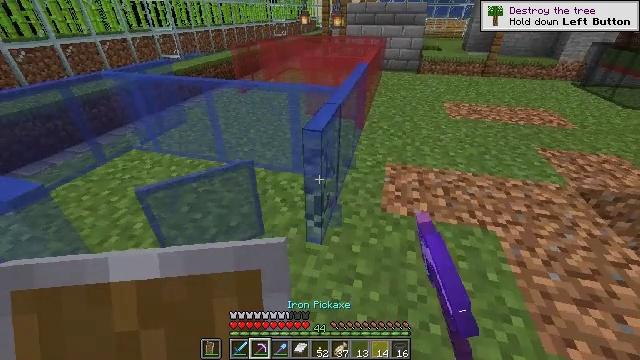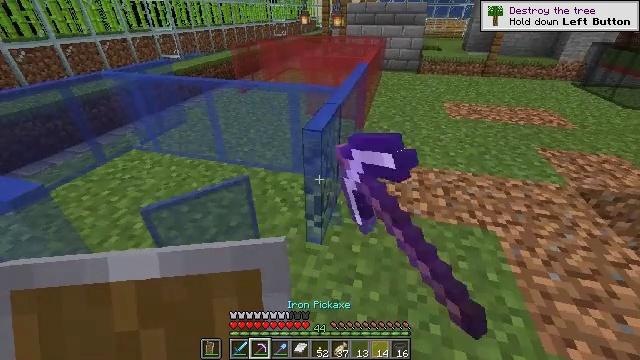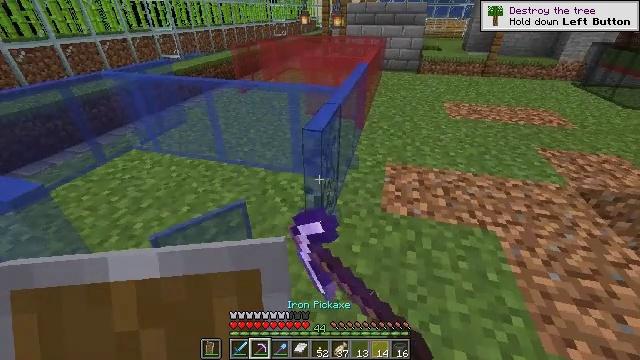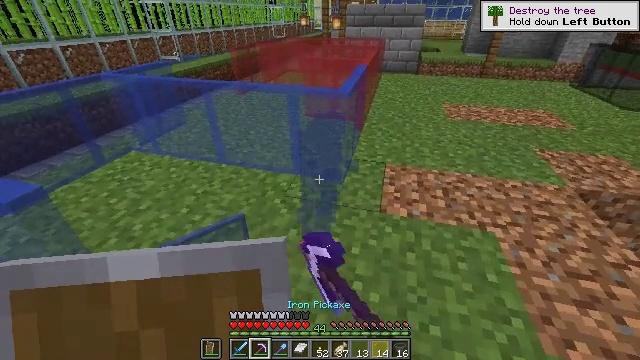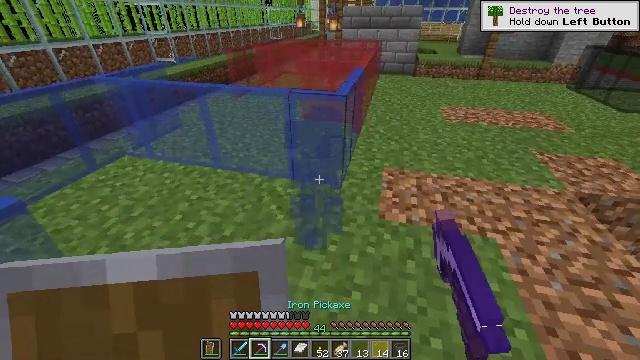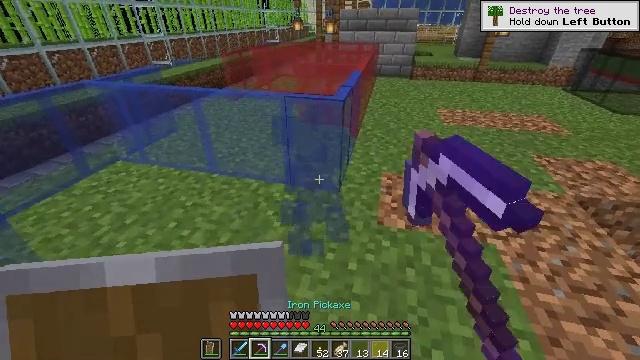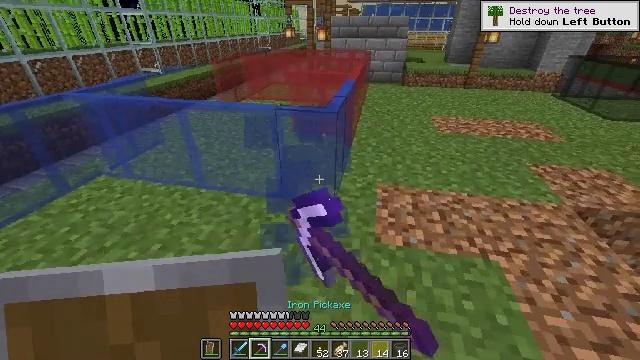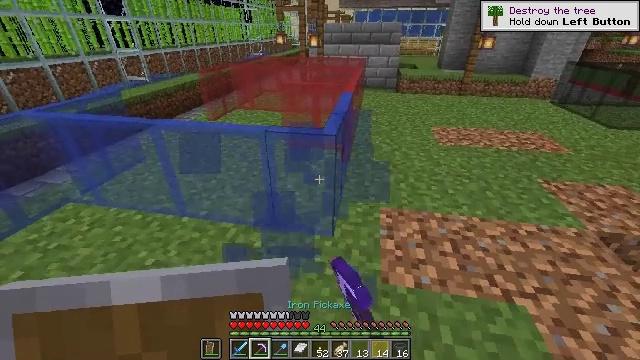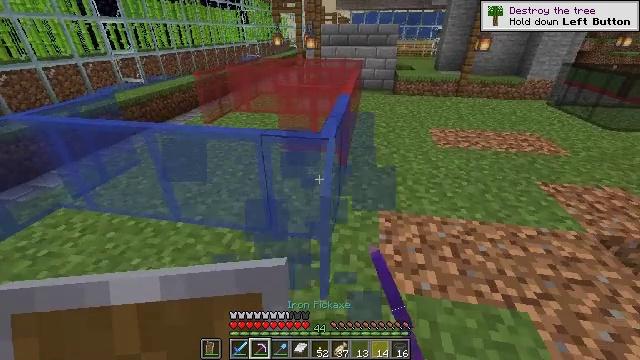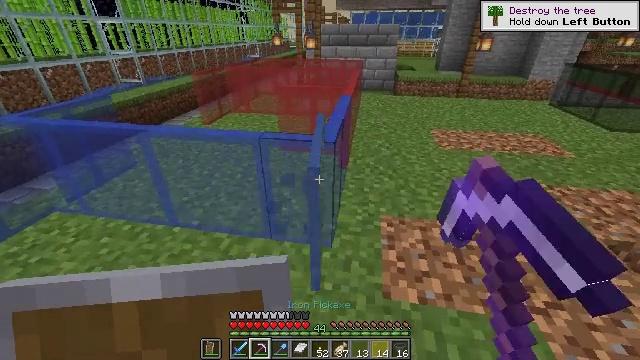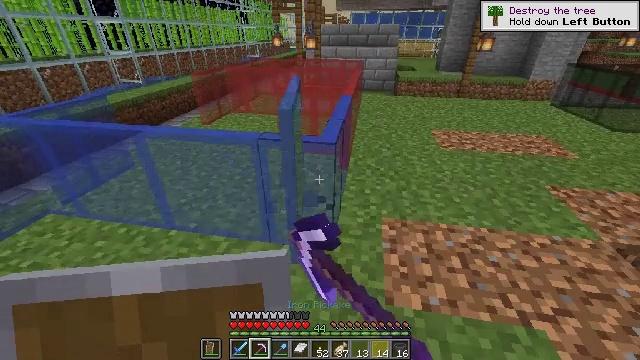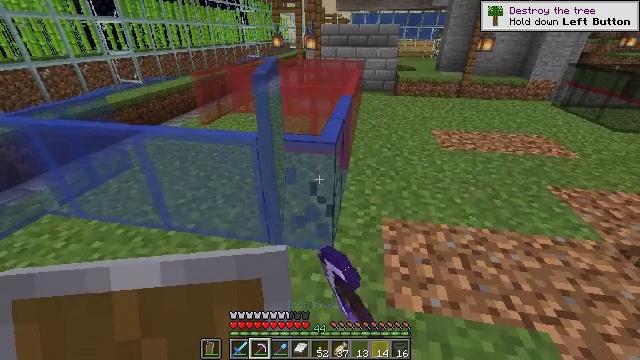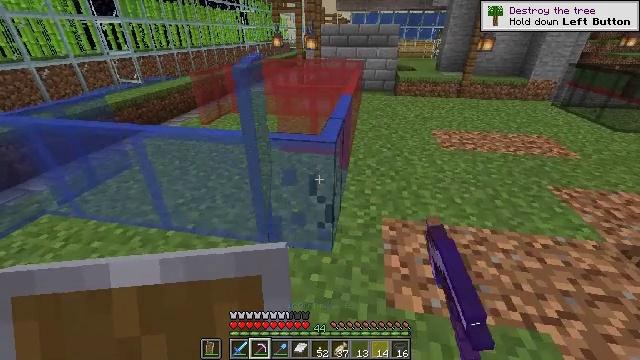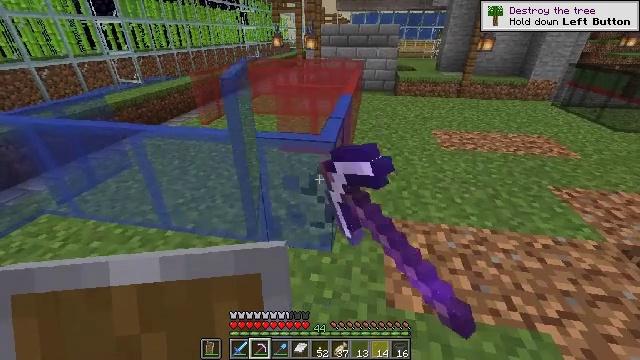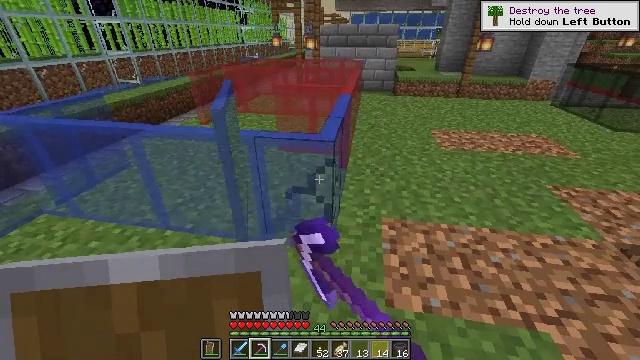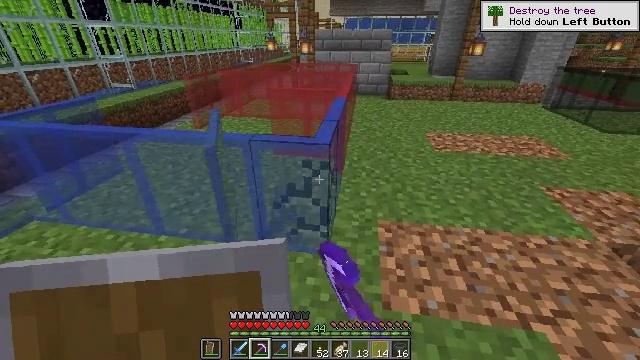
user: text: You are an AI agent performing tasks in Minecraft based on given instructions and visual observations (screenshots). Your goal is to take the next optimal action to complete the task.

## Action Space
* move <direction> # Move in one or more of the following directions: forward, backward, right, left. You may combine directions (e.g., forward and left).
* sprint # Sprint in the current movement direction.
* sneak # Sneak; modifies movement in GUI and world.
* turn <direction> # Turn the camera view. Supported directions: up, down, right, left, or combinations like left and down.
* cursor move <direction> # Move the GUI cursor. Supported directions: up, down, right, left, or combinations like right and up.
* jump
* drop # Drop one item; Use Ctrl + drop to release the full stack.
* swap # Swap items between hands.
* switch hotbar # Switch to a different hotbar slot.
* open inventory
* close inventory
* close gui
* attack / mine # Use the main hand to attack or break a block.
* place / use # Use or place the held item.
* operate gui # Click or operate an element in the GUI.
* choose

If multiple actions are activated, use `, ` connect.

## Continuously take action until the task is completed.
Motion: motion action
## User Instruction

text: Shatter the blue stained glass pane block.
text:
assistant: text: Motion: attack / mine
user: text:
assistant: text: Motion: attack / mine
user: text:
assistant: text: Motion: attack / mine
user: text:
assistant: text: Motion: move forward, attack / mine
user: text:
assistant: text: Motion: move forward, attack / mine
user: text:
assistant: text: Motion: move forward, turn right and up, attack / mine
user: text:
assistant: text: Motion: move forward, turn right and up, attack / mine
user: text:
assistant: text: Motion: attack / mine
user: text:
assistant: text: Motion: attack / mine
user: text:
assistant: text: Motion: attack / mine
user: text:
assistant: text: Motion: attack / mine
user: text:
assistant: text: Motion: attack / mine
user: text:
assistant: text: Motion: attack / mine
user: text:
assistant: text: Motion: attack / mine
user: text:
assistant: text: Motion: turn right, attack / mine
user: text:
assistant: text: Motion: attack / mine
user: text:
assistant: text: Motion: attack / mine
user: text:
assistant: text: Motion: attack / mine
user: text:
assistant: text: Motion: attack / mine
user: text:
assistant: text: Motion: attack / mine
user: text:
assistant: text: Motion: attack / mine
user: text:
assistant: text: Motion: move forward, attack / mine
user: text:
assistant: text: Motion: move forward, turn right and up, attack / mine
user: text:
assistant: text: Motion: move forward, attack / mine
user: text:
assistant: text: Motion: move forward, attack / mine
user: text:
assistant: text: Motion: attack / mine
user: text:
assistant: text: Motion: attack / mine
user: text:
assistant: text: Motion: attack / mine
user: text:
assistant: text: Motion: attack / mine
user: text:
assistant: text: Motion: attack / mine